Interaction volume radius: 10 \u00c5
Interaction volume height: 30 \u00c5
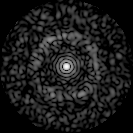
Disorder parameter: 0.8355